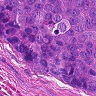
Metastatic tissue present: yes